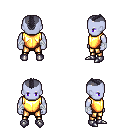
a pixel art fantasy rpg character, male body template, dark elf, purple skin, gold chest armor, gold greaves, raven short mohawk hairstyle, white cloth bandages, metal boots, four views (front, back, left, right), 2x2 character sprite sheet, small pixel art, hard edges, no anti-aliasing